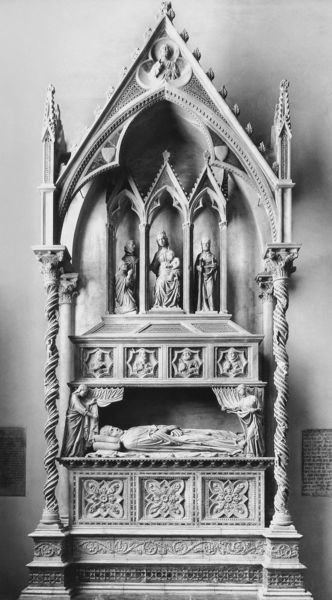
Titel: Grabmal Papst Benedikts XI.
Künstler: Meister des Grabmals Benedikts XI.
Standort: Perugia, S. Domenico (EU - I - Umbrien)
Schlagwörter: mann, säule, dach, ornament, stein, vorhang, kirche, drei, gotik, engel, relief, bogen, vier, grab, mittelalter, heilige, maria, grabmal, fialen, tabernakel, grabx